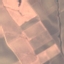
Label: AnnualCrop